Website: walmart
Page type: customer-info-address
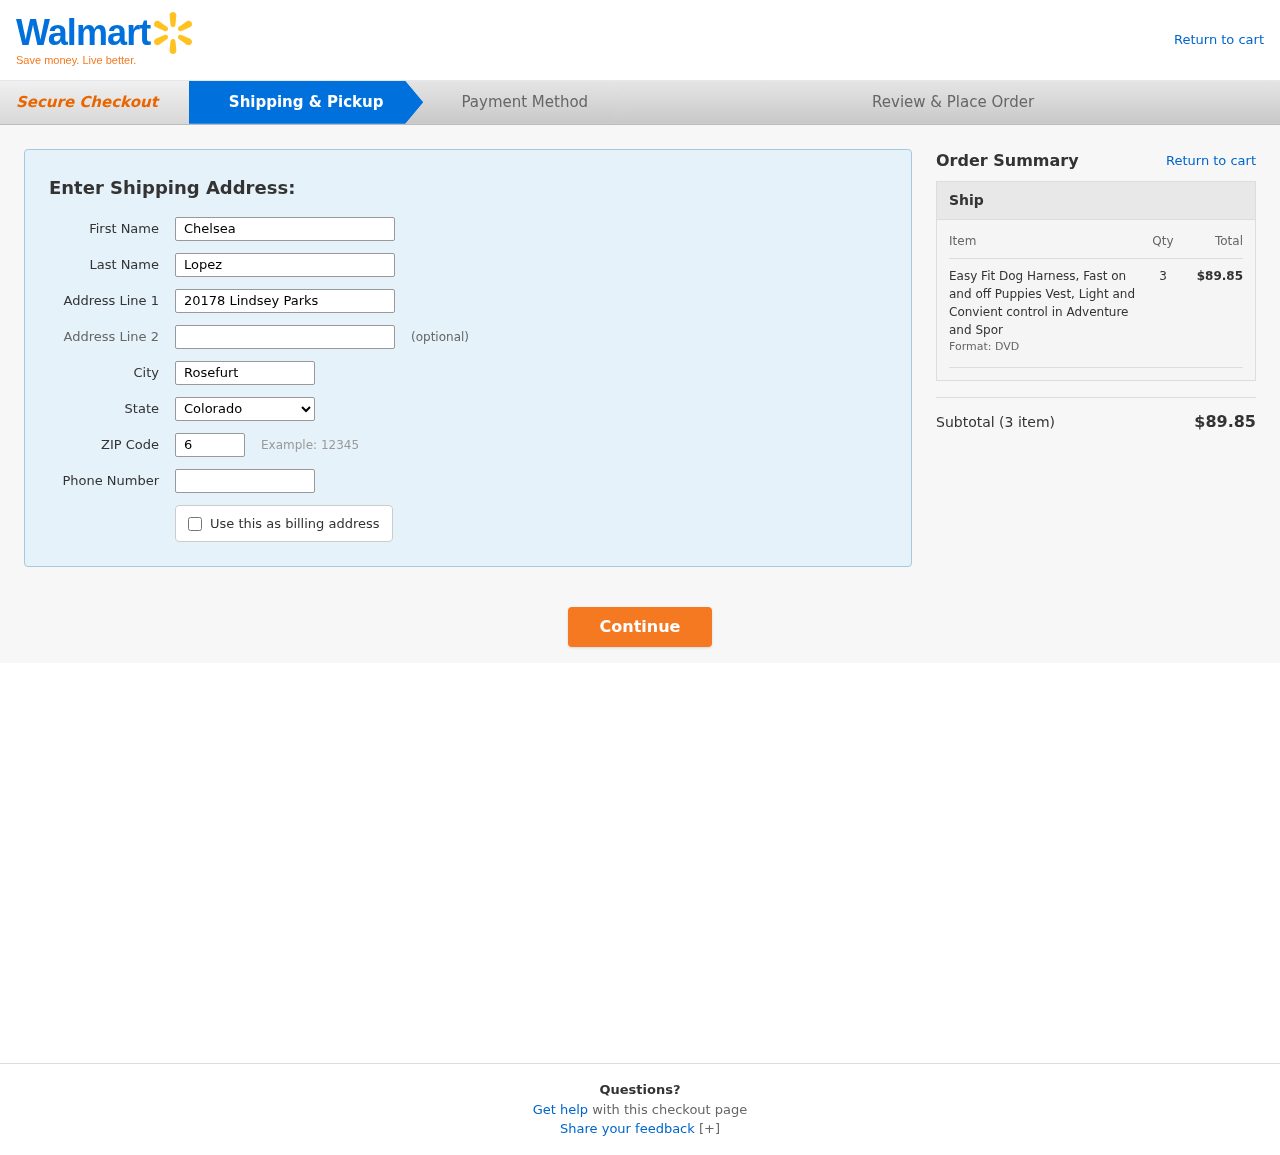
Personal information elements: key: PII_CITY
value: Rosefurt
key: PII_FIRSTNAME
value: Chelsea
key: PII_LASTNAME
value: Lopez
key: PII_PHONE
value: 4413428114
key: PII_POSTCODE
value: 69534
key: PII_STATE
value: Colorado
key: PII_STREET
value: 20178 Lindsey Parks
Product elements: key: PRODUCT1_NAME
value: Easy Fit Dog Harness, Fast on and off Puppies Vest, Light and Convient control in Adventure and Spor
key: PRODUCT1_QUANTITY
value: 3
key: PRODUCT1_LINE_TOTAL
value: $89.85
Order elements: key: ORDER_NUM_ITEMS
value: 3
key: ORDER_SUBTOTAL
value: $89.85